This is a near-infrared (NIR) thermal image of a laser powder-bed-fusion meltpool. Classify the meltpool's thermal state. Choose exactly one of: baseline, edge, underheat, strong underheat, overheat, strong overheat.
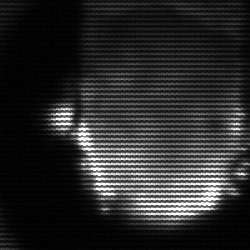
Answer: baseline